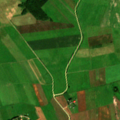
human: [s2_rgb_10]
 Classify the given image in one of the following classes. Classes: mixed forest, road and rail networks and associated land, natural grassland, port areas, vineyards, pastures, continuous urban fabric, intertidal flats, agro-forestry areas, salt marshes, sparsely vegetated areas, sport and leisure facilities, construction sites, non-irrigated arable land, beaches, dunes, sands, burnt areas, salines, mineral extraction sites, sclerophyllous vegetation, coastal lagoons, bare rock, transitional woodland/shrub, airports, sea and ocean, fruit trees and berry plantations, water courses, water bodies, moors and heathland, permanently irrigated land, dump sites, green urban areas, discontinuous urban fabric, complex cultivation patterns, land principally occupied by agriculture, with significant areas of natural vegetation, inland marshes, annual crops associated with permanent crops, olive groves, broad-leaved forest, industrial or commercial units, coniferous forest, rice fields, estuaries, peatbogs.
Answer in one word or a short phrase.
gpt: discontinuous urban fabric, non-irrigated arable land, land principally occupied by agriculture, with significant areas of natural vegetation, coniferous forest